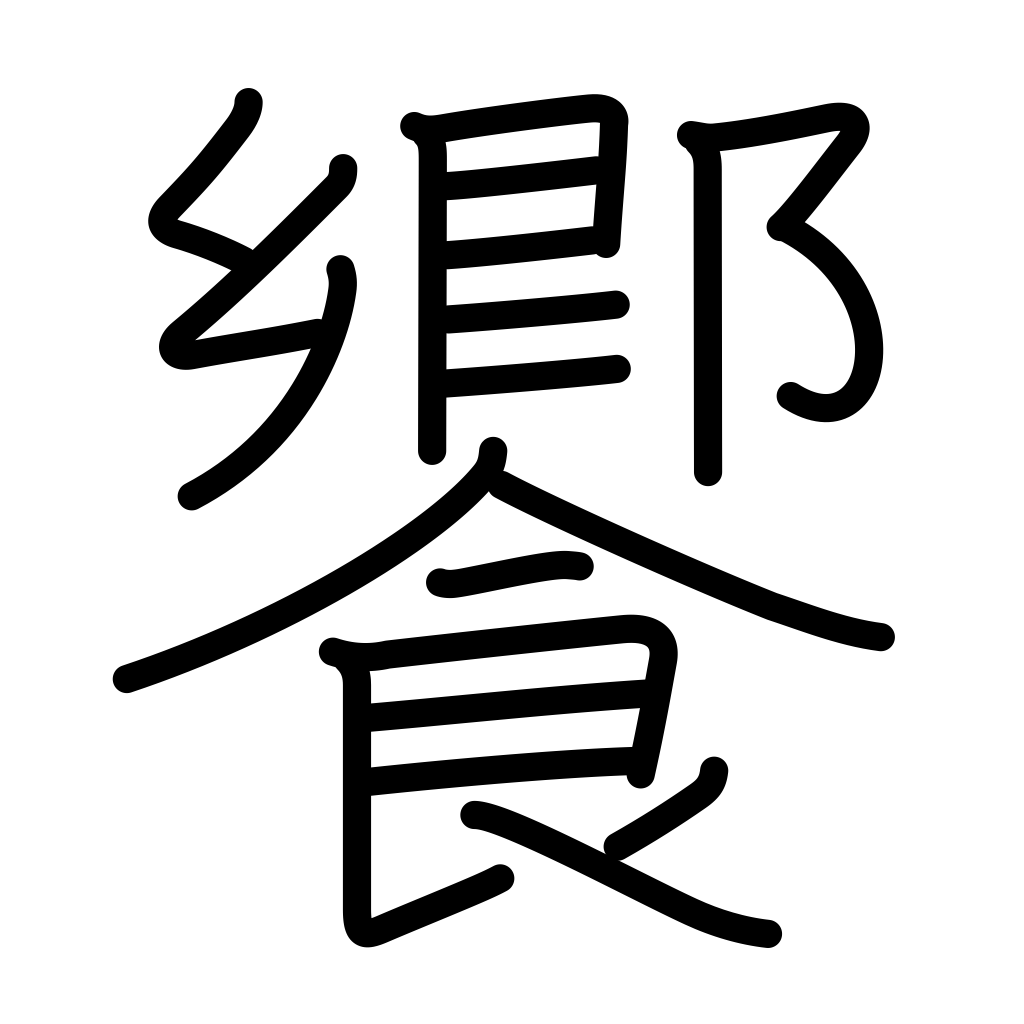
Meaning: banquet